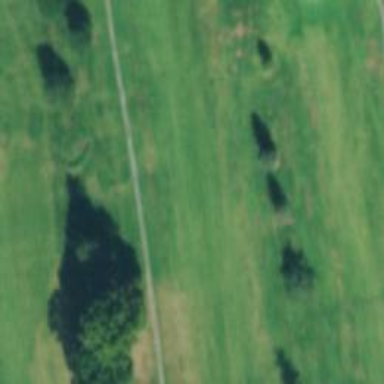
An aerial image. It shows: Golf hole.